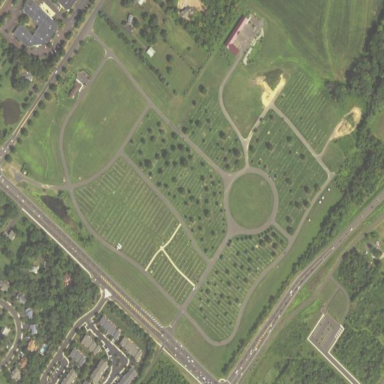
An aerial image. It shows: Cemetery.